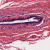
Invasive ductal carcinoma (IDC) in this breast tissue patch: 0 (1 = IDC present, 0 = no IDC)